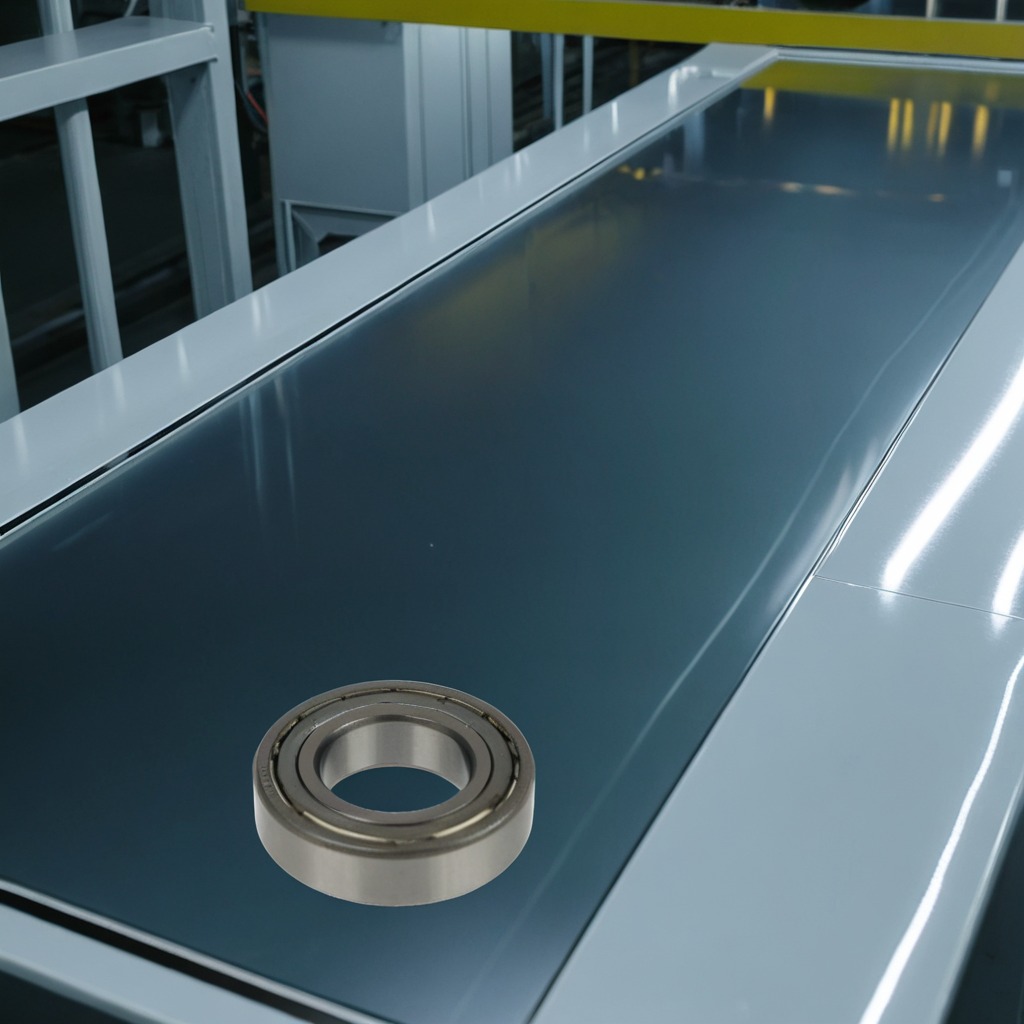
A metal ball bearing is lying on a table in a ship maintenance bay industrial lighting.